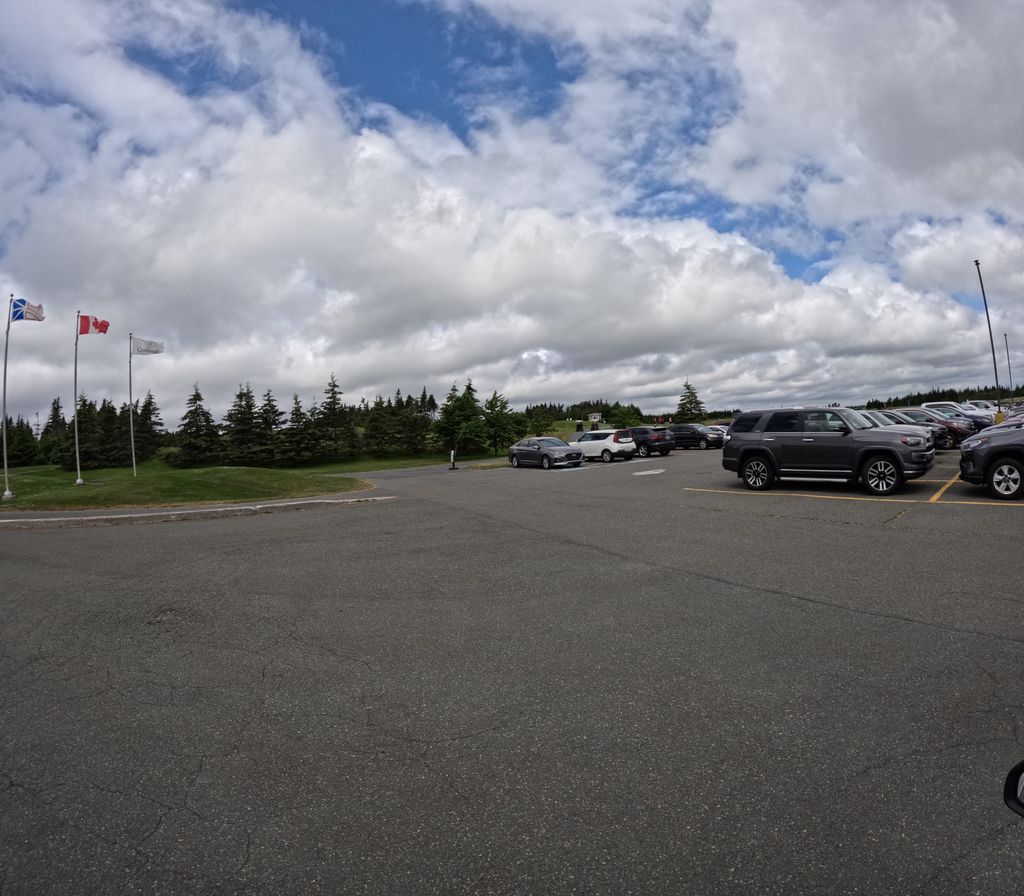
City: st_johns